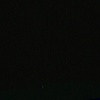
Label: space